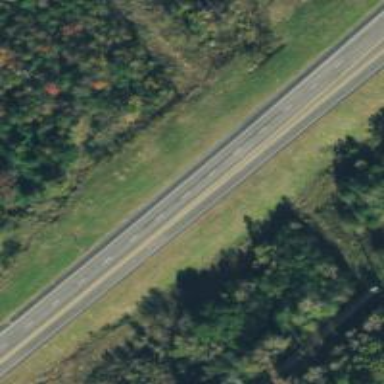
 designated as trunk highway. It is dual carriageway."